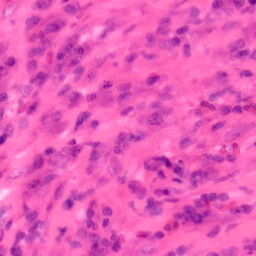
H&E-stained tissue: Colon